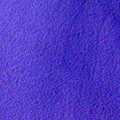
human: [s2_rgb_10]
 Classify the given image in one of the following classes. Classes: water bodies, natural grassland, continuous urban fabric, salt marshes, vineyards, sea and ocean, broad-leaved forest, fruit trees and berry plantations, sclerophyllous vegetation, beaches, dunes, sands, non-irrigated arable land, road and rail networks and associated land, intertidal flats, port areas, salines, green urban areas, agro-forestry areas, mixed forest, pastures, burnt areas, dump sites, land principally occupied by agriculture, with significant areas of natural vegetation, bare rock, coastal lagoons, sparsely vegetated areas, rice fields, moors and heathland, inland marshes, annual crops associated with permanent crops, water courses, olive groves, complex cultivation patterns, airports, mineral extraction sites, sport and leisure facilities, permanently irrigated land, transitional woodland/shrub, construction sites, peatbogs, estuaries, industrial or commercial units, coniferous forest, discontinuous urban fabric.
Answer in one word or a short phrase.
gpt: water bodies